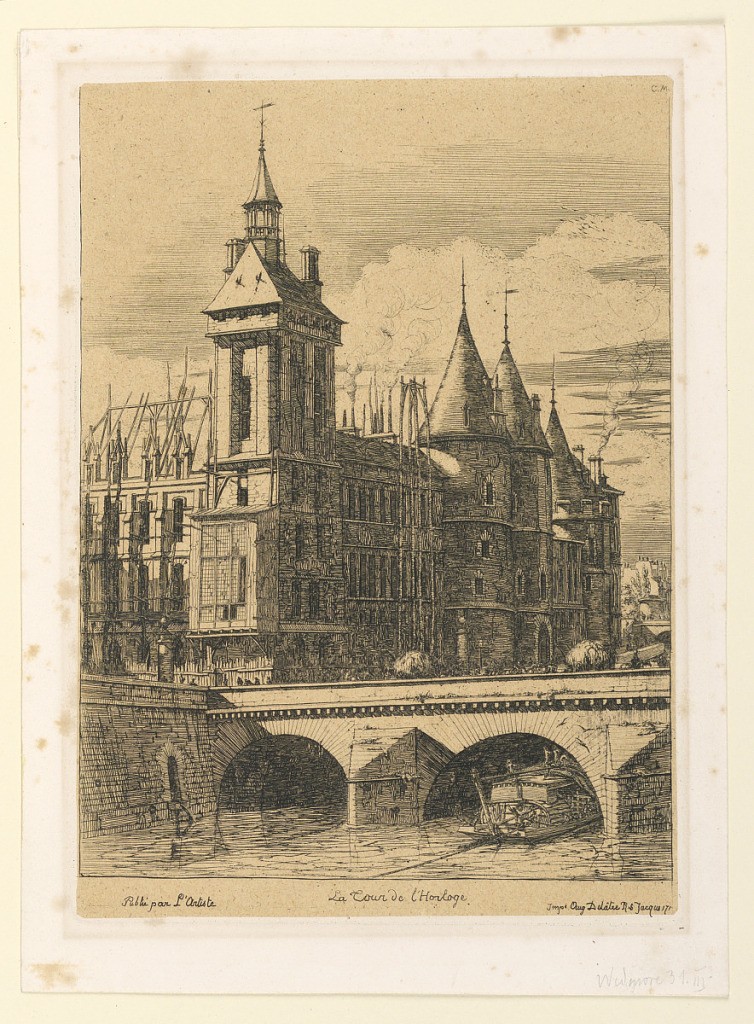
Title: La Tour de l'Horloge
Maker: Charles Meryon, French, 1821–1868
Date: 1852
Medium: Etching in black ink on India paper, mounted
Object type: Print
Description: Vertical rectangle. View of the Palais-du-Justice with the Pont-au-change in the foreground and part of the Pont-Neuf visible in background, right, the river facade of the building is shown in shadow. Title in plate, lower center.